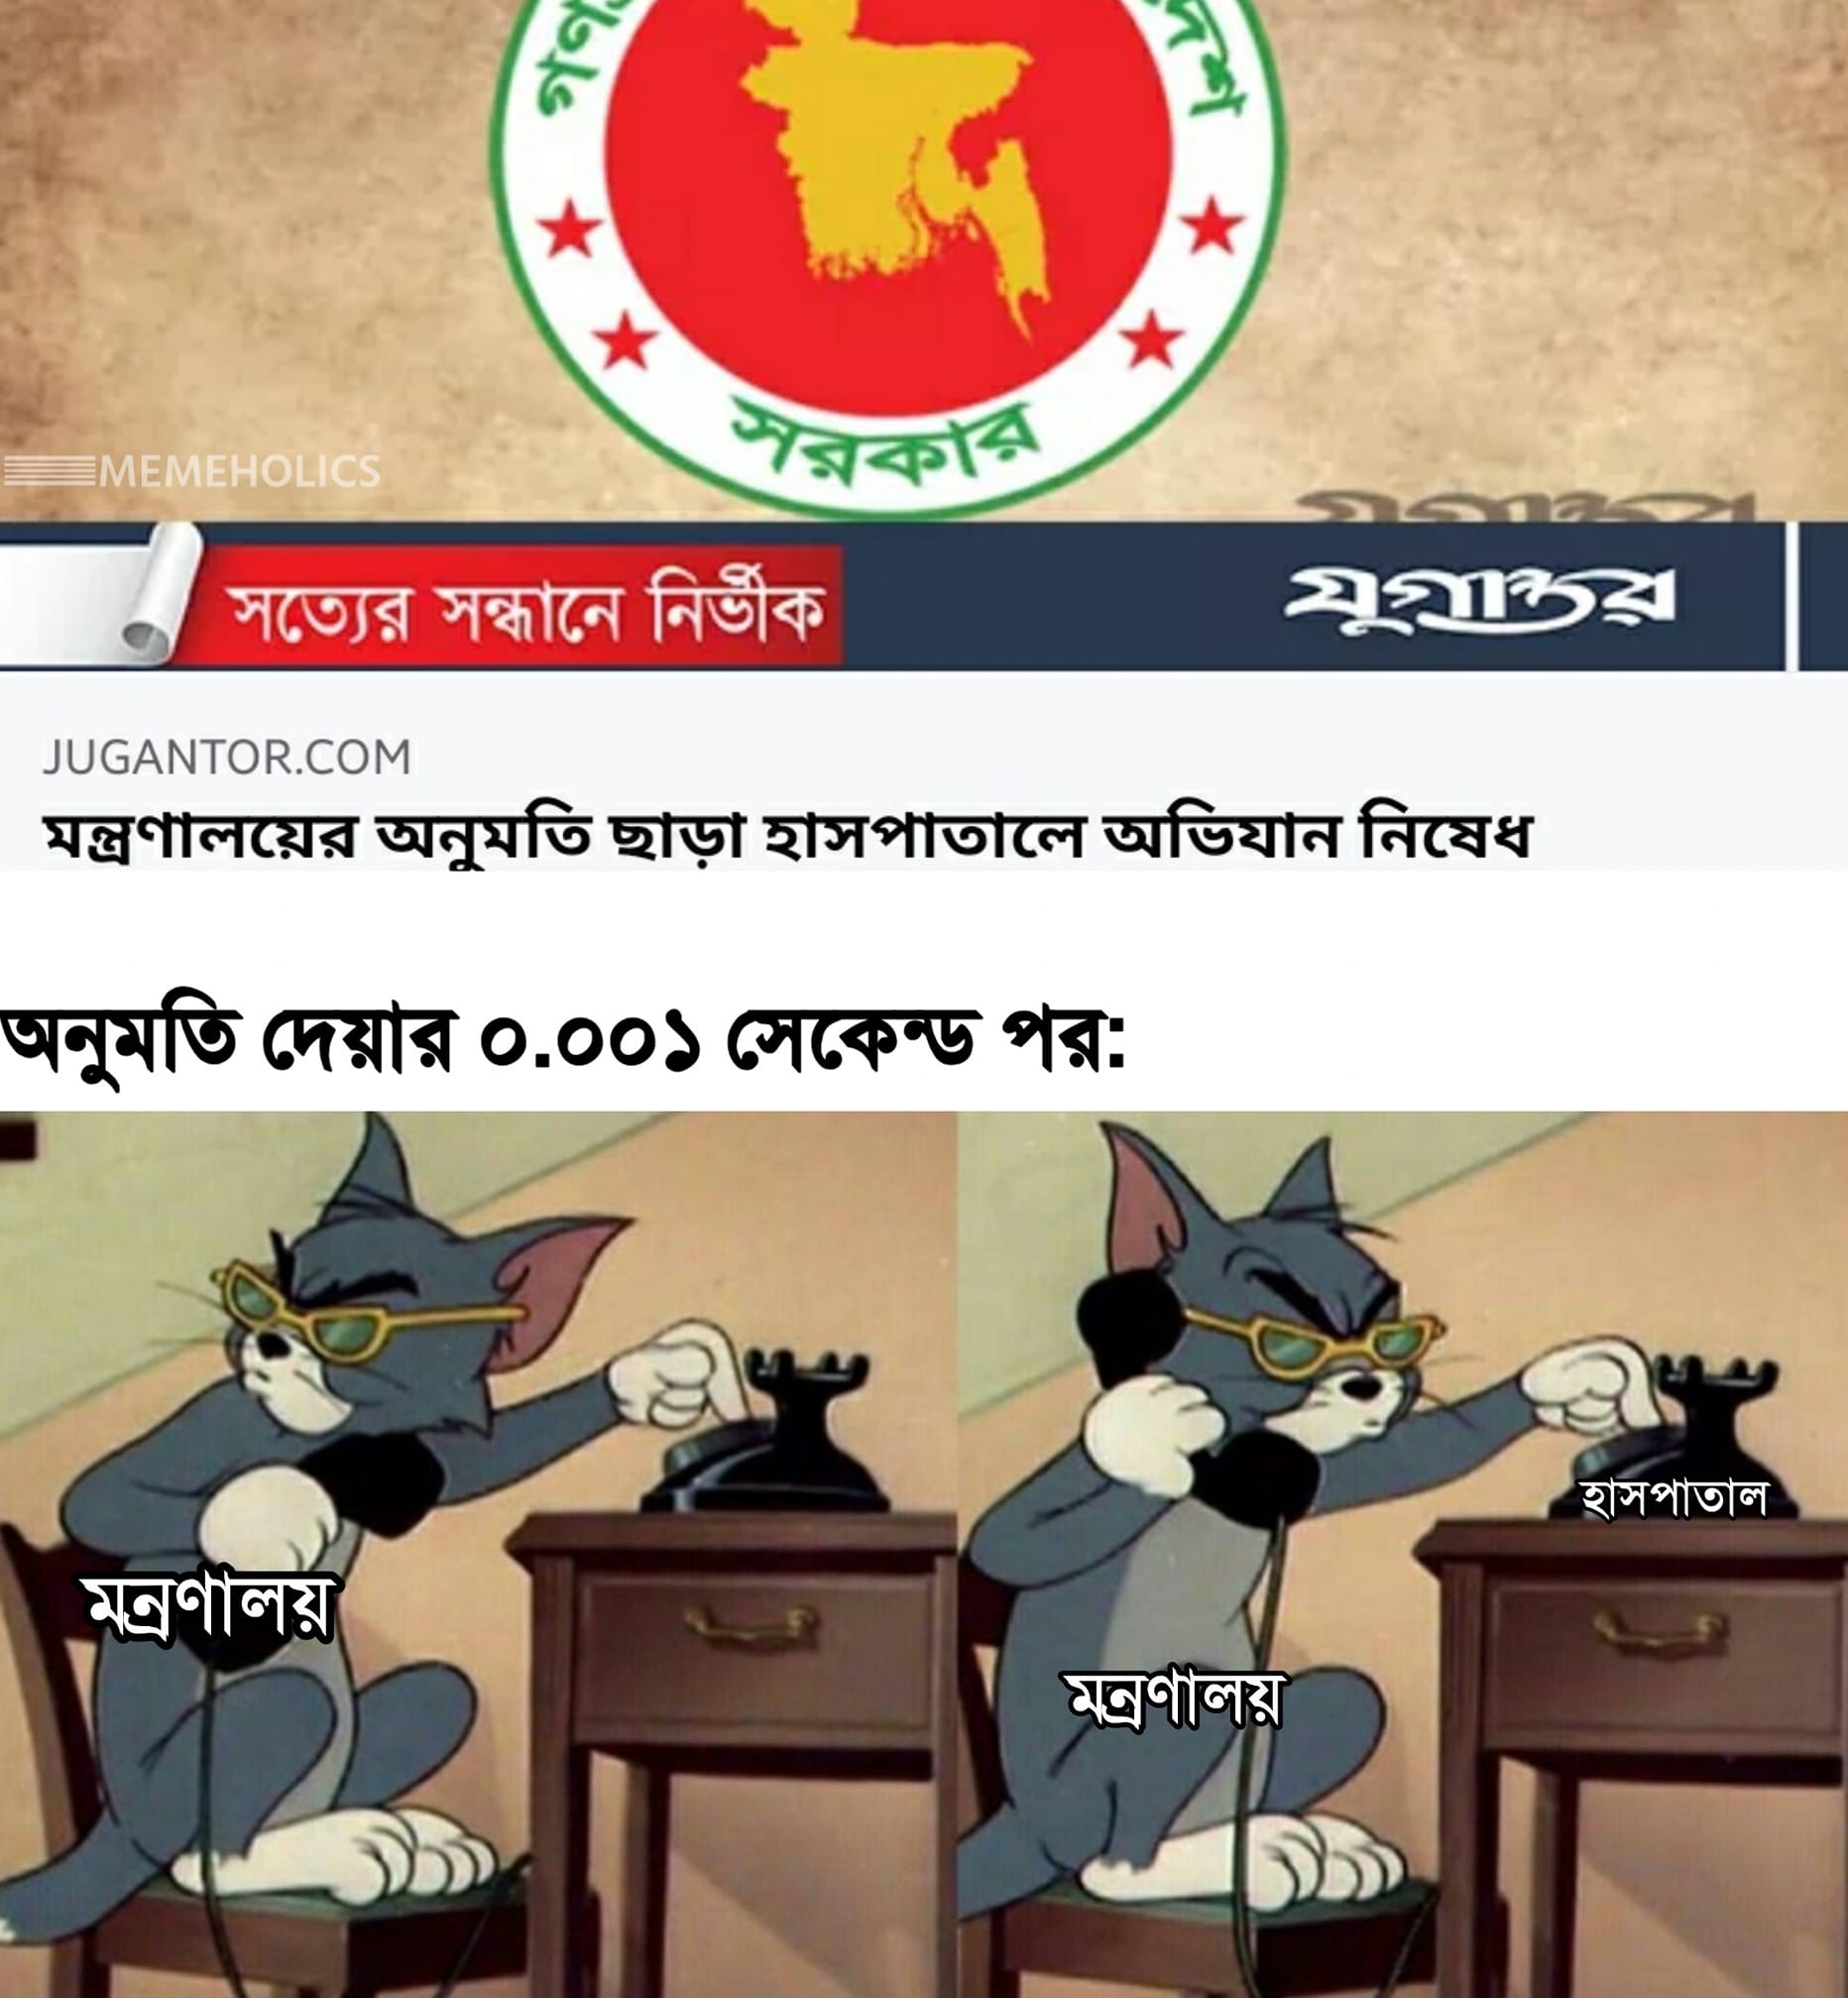
Caption: সত্যের সন্ধানে নির্ভীক     মন্ত্রণালয়ের অনুমতি ছাড়া  হাসপাতালে অভিযান নিষেধ    অনুমতি দেয়ার  ০.০০১  সেকেন্ড পর    মন্ত্রণালয়      মন্ত্রণালয়     হাসপাতাল
Label: hate